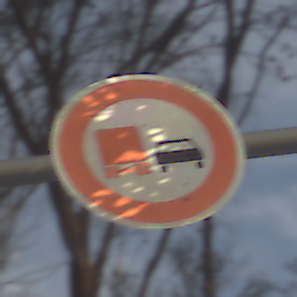
Verkehrszeichen: UeberholverbotKraftfahrzeuge
Umgebung: Outdoor, Nature
Tageszeit: SunriseSunset
Wetter: PartlyCloudy
Licht: Natural
Jahreszeit: NotSpecified
Kontrast: MediumContrast